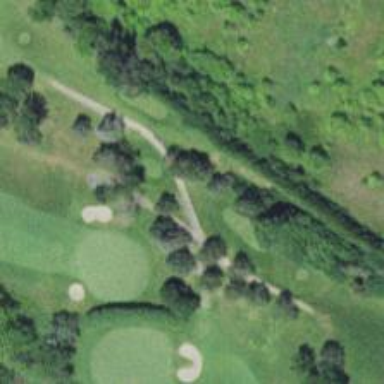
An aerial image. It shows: Path used for both walking and golf.